Interaction volume radius: 5 \u00c5
Interaction volume height: 15 \u00c5
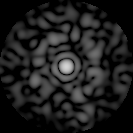
Disorder parameter: 0.841